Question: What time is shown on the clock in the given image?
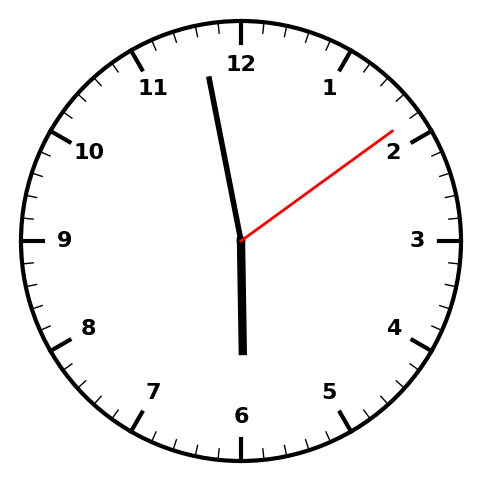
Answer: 05:58:09